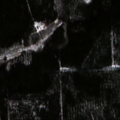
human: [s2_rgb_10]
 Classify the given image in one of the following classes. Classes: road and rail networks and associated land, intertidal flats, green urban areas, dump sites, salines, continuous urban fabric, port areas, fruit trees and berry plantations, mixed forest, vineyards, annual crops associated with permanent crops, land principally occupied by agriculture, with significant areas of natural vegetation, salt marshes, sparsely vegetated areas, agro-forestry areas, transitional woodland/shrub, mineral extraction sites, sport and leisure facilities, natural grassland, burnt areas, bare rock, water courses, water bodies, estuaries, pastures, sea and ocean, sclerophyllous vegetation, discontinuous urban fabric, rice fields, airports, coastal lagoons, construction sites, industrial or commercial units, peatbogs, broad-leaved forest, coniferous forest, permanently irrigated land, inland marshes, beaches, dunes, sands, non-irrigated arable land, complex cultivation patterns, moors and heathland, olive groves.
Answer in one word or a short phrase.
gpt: land principally occupied by agriculture, with significant areas of natural vegetation, coniferous forest, mixed forest, transitional woodland/shrub